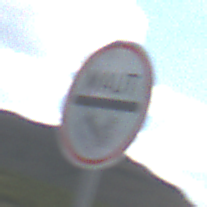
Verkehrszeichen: MautflichtigeStrecke
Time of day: Midday
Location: Outdoor (Nature)
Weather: PartlyCloudy
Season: NotSpecified
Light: Natural